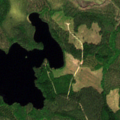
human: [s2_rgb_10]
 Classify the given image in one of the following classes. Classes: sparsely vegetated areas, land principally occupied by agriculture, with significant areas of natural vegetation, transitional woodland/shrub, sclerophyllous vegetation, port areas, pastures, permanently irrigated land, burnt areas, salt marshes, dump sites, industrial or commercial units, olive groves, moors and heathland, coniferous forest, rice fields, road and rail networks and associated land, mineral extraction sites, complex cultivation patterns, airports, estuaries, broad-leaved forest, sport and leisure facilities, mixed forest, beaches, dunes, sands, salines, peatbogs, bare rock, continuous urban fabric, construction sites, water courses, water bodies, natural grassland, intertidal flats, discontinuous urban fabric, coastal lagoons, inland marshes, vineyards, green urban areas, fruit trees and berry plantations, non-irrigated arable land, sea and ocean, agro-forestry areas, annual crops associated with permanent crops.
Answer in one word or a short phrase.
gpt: coniferous forest, water bodies